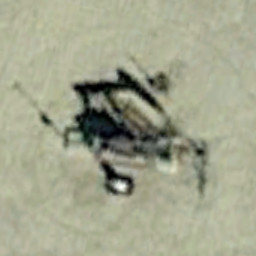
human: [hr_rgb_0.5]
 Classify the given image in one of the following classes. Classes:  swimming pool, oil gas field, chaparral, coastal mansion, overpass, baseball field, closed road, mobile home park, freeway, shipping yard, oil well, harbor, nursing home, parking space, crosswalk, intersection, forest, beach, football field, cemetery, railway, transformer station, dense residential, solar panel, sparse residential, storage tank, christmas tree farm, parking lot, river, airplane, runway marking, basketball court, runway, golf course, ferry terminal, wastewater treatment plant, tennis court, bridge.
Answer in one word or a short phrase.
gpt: oil well